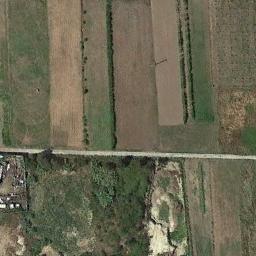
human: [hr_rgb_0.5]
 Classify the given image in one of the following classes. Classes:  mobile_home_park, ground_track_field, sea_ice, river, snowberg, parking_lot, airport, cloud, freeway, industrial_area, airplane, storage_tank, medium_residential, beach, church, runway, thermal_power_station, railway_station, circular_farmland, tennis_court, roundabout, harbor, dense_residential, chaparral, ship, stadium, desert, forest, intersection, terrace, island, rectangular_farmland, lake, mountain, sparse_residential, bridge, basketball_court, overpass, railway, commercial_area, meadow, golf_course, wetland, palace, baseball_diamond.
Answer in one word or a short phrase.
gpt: rectangular_farmland